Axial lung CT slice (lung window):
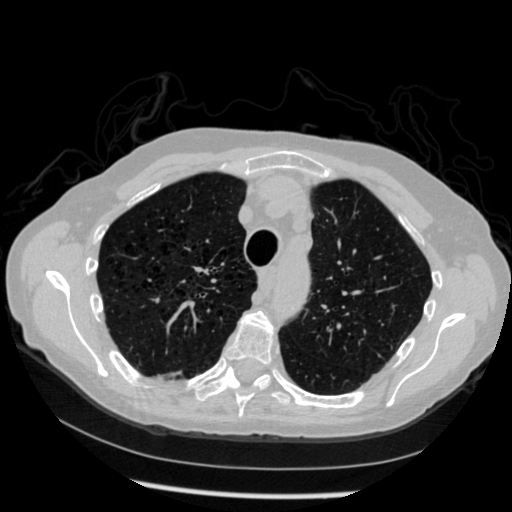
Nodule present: no